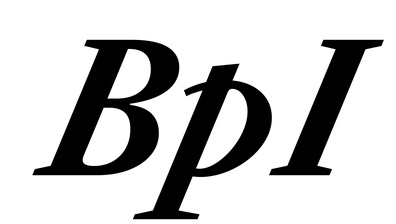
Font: LibreCaslonText-Italic_Bold_Italic